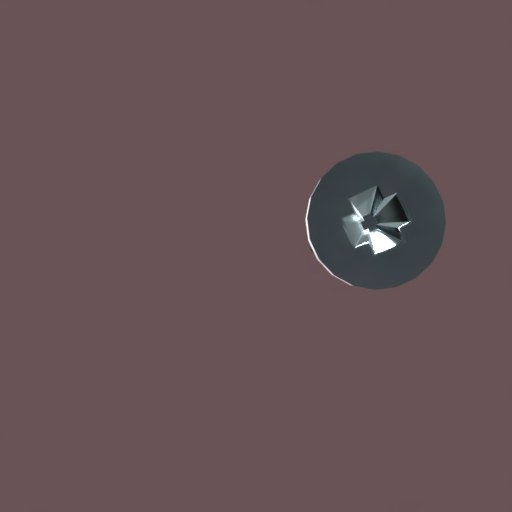
Label: screw